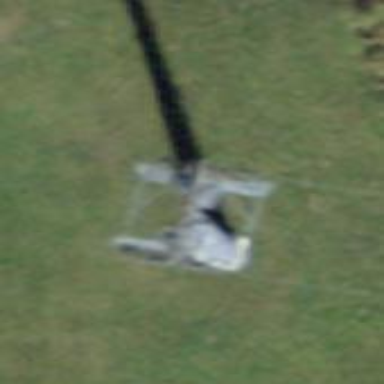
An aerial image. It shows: Pylon used for aerialway.